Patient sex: M
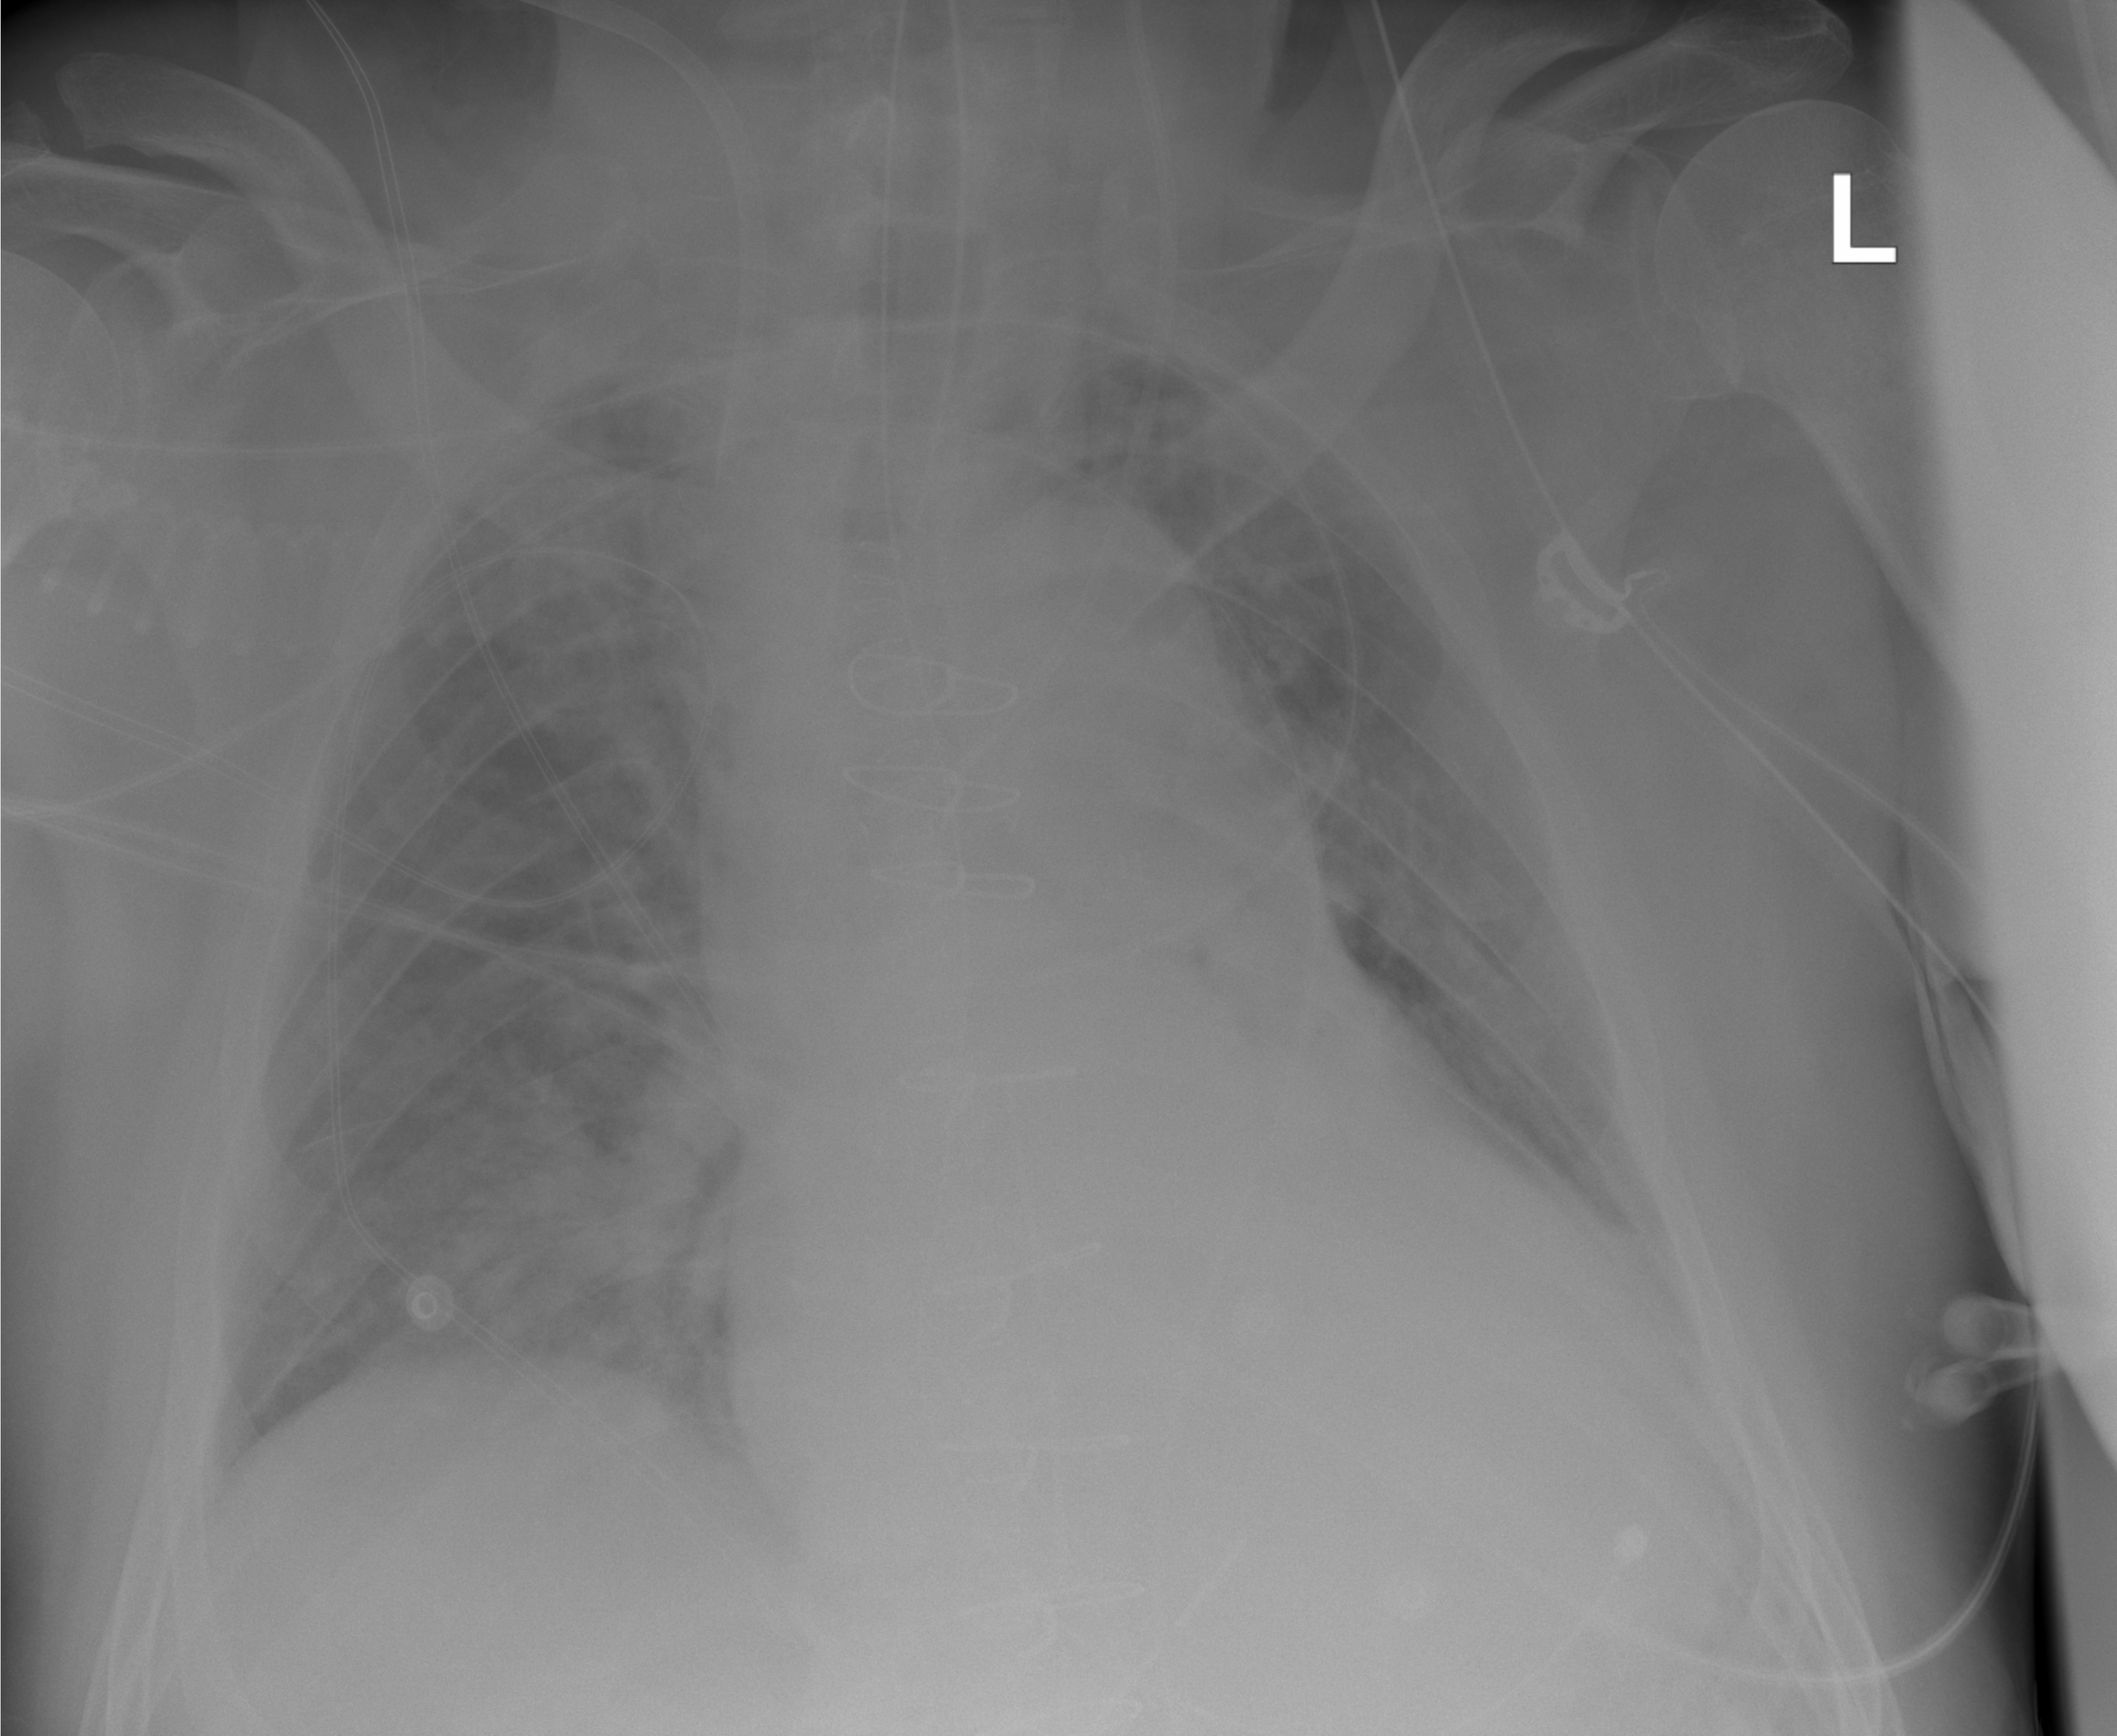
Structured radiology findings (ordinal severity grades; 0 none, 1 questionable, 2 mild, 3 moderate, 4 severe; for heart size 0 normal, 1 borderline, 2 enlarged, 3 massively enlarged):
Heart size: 0
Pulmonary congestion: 3
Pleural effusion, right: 0
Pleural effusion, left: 0
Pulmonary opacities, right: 3
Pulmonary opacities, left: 3
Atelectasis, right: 0
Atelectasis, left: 0